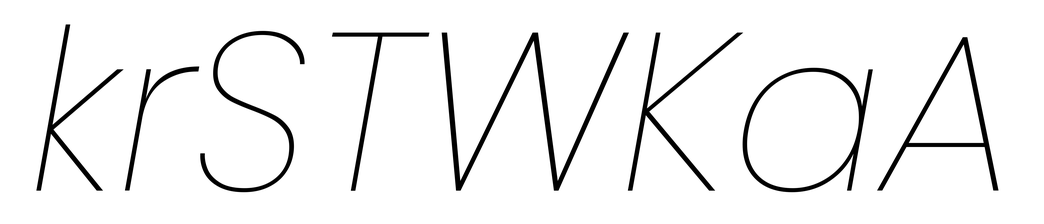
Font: Poppins-ThinItalic